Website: home-depot
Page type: billing-address
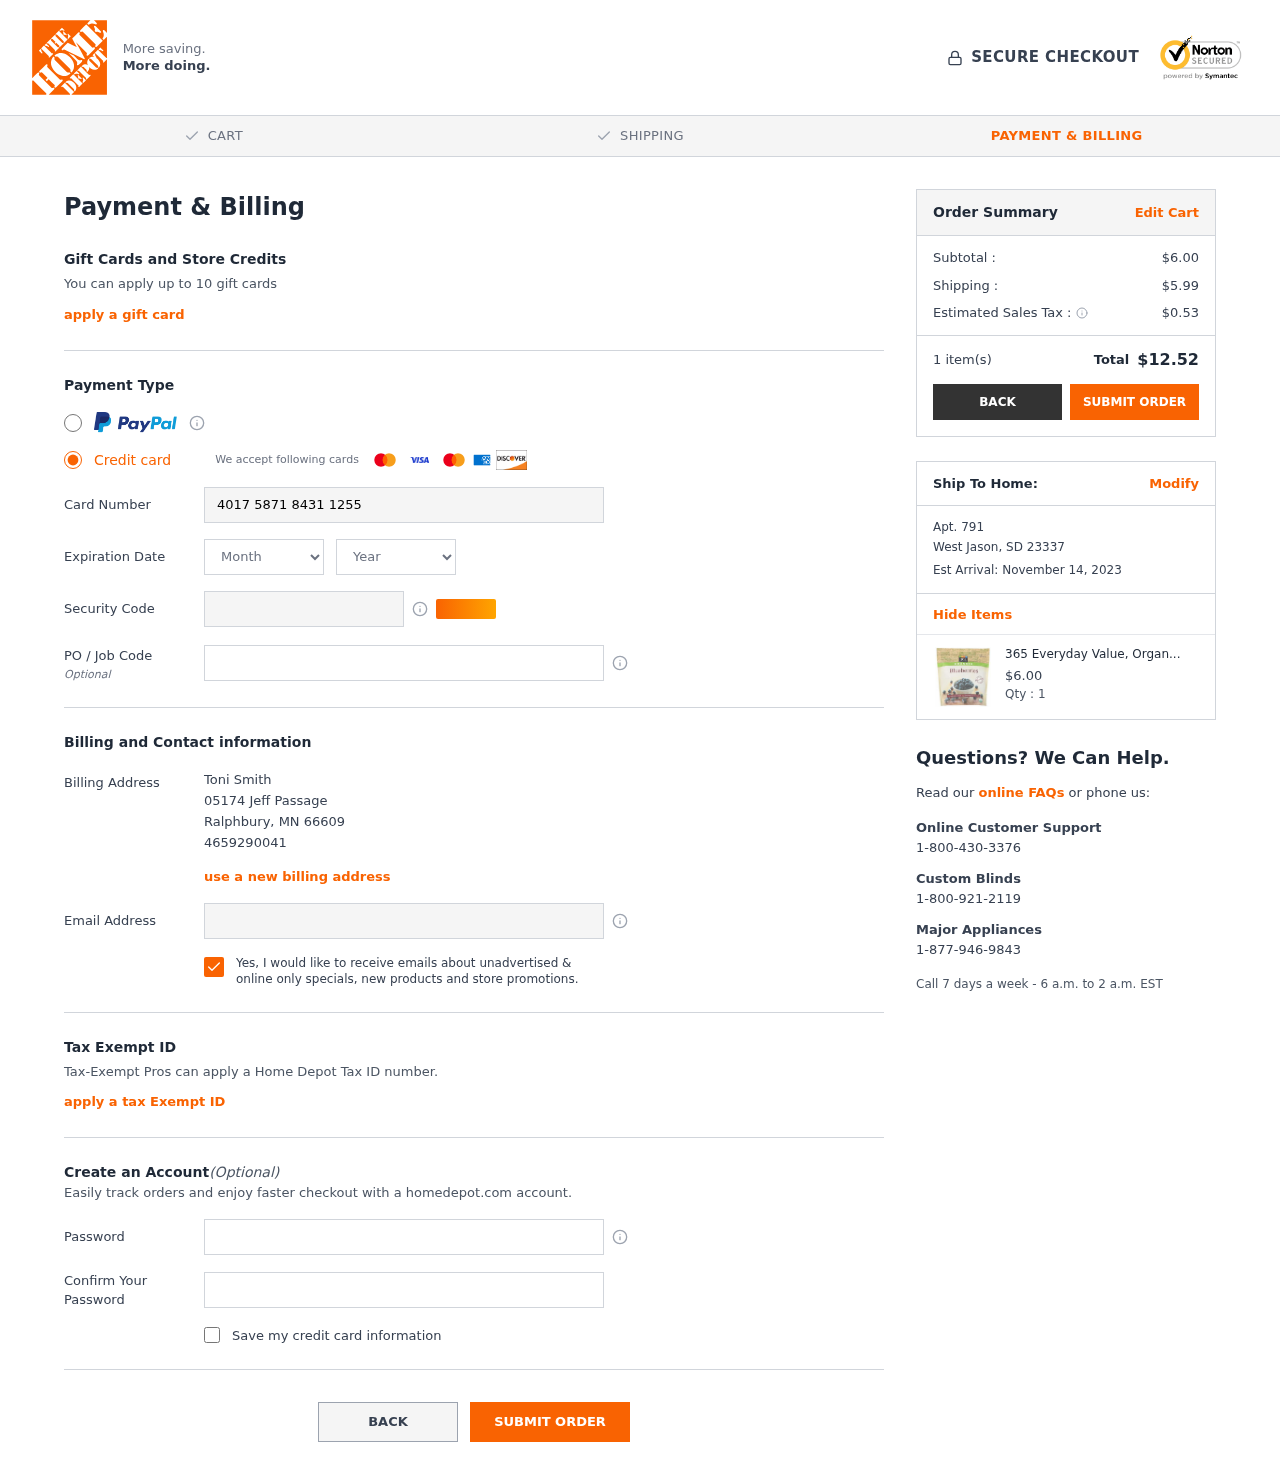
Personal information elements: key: PII_CARD_CVV
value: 117
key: PII_CARD_EXPIRY_MONTH
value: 09
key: PII_CARD_EXPIRY_YEAR
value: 26
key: PII_CARD_NUMBER
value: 4017 5871 8431 1255
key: PII_CITY
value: Ralphbury
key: PII_CITY2
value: West Jason
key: PII_EMAIL
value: toni.smith@hotmail.com
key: PII_FULLNAME
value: Toni Smith
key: PII_PHONE
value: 4659290041
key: PII_POSTCODE
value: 66609
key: PII_POSTCODE2
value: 23337
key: PII_STATE_ABBR
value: MN
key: PII_STATE_ABBR2
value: SD
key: PII_STREET
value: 05174 Jeff Passage
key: PII_STREET2
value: Apt. 791
Product elements: key: PRODUCT1_NAME
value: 365 Everyday Value, Organic Blueberries, 32 oz, (Frozen)
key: PRODUCT1_PRICE
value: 6
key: PRODUCT1_QUANTITY
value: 1
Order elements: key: ORDER_SUBTOTAL
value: $6.00
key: ORDER_SHIPPING_COST
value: $5.99
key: ORDER_TAX
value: $0.53
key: ORDER_NUM_ITEMS
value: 1 item(s)
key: ORDER_TOTAL
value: $12.52
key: ORDER_DELIVERY_DATE
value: Est Arrival: November 14, 2023